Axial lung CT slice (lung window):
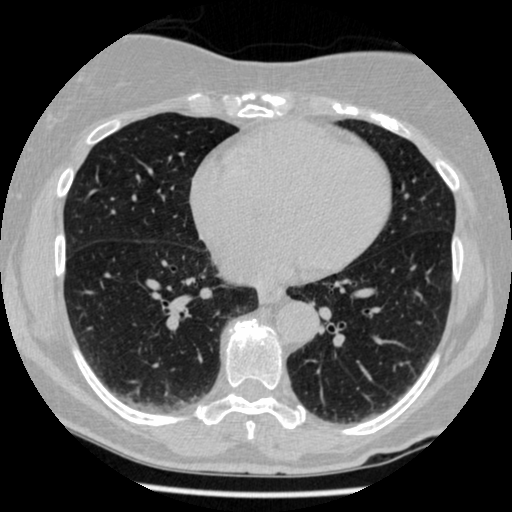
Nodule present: no